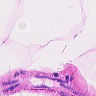
Metastatic tissue present: no